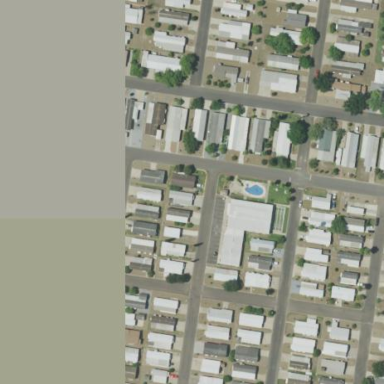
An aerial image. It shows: Residential area known as trailer park.